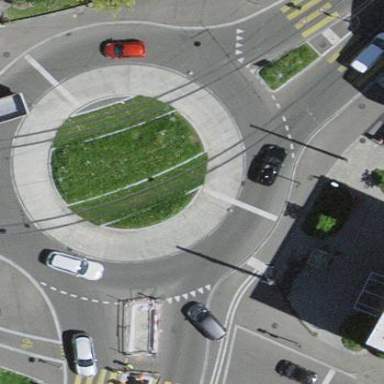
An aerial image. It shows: Secondary road with asphalt surface leading to roundabout junction.